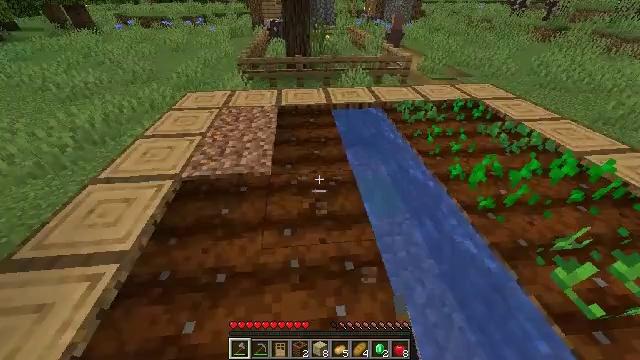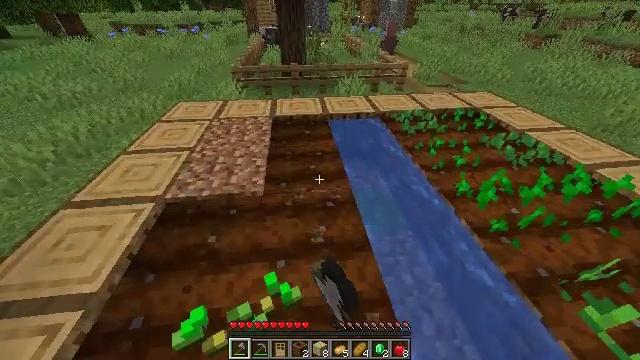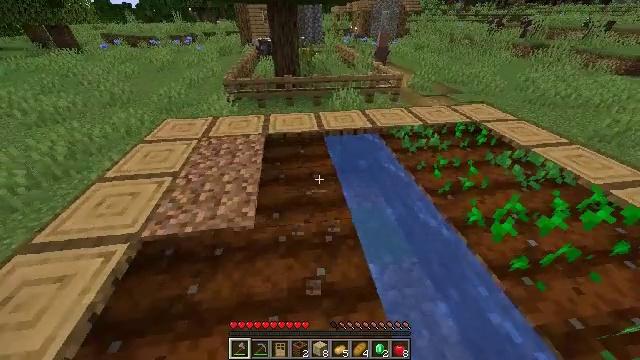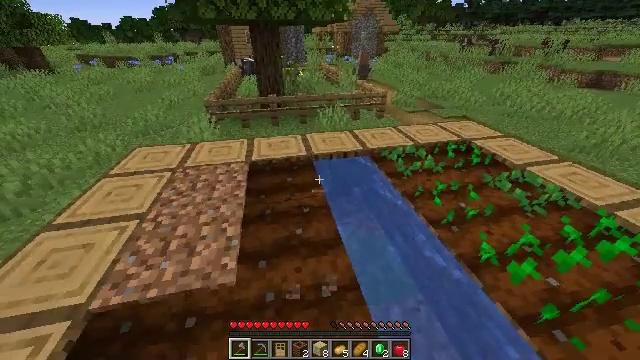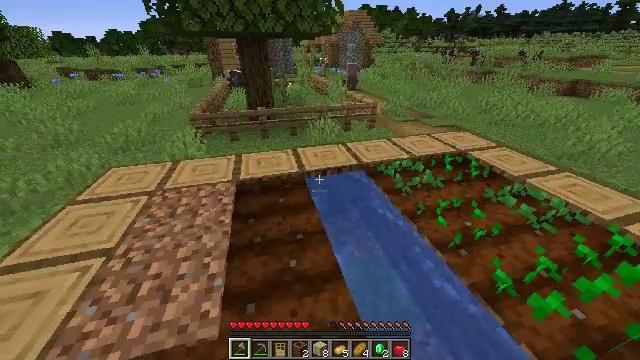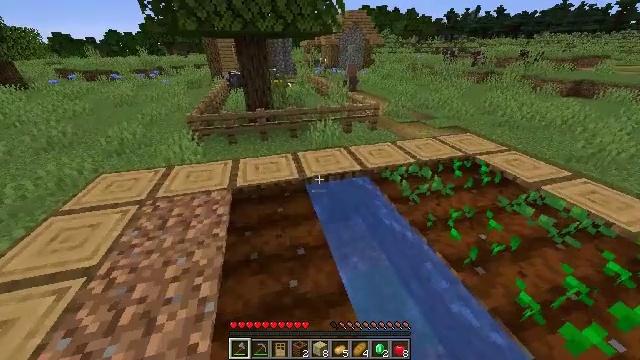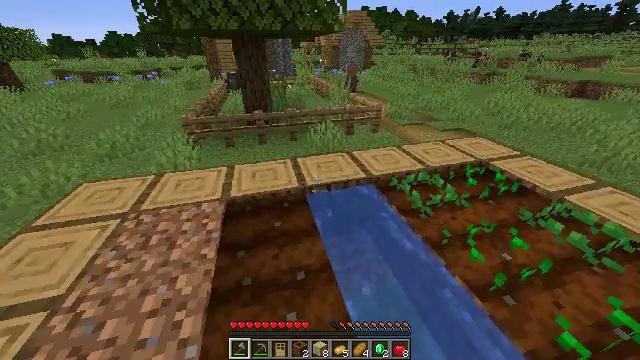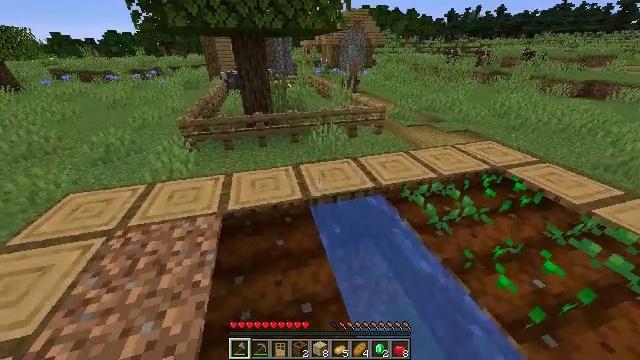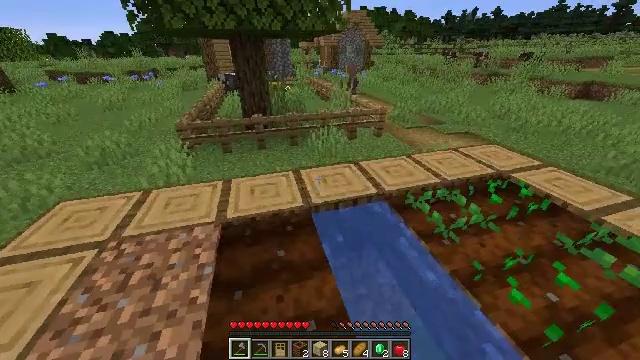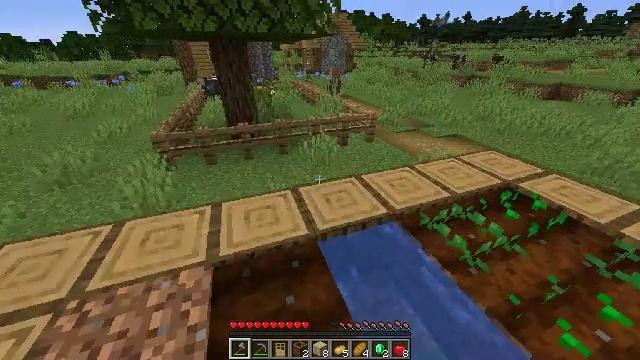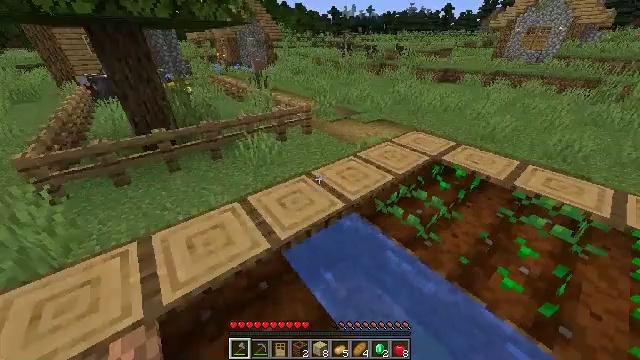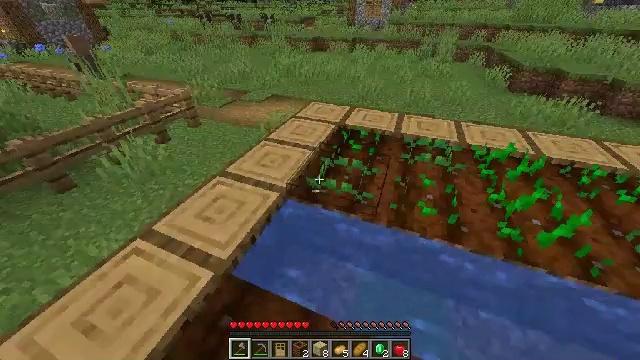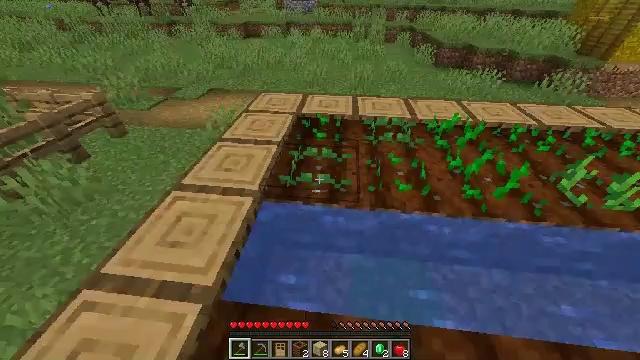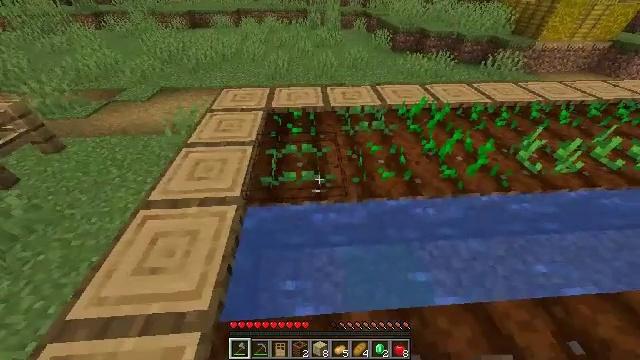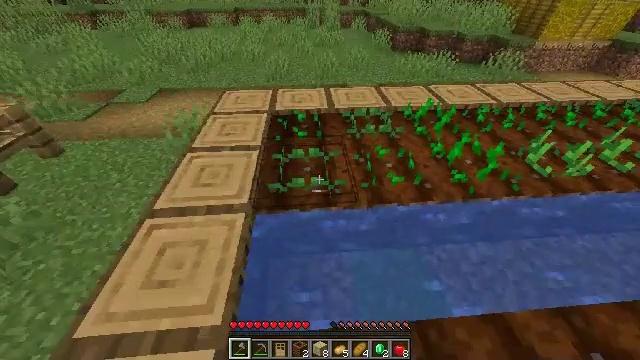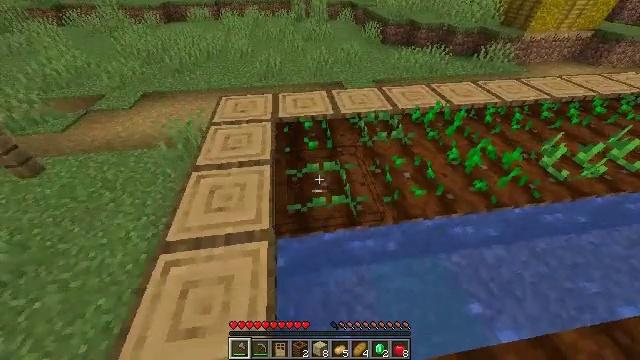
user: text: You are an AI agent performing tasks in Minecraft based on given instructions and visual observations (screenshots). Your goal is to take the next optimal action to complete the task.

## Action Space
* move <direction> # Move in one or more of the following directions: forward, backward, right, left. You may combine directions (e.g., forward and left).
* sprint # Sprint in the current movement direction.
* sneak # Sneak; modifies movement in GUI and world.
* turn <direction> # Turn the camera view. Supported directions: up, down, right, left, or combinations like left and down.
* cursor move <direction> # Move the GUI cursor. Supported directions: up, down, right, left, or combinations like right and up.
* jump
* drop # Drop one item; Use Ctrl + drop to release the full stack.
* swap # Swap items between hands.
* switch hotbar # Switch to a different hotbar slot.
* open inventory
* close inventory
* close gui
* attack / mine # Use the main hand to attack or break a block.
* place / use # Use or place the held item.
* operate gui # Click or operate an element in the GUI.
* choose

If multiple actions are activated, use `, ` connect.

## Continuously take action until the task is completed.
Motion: motion action
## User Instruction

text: Mine the fully grown carrots.
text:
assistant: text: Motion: move forward, sprint, turn right and up
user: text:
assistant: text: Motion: move forward, sprint, turn right and up
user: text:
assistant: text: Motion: move forward, sprint, turn right and up
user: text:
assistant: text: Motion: move forward, sprint, turn right and up
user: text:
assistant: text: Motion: move forward, sprint
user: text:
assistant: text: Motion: move forward, sprint
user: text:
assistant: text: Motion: move forward and move left, sprint
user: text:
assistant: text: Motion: move forward and move left, sprint
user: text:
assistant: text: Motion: move forward and move left, sprint, turn right
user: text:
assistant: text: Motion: move forward and move left, sprint, turn right and down
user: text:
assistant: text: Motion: move forward and move left, sprint, turn right and down
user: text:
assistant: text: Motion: move forward and move left, sprint, turn right and down
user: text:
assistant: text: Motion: move forward and move left, sprint, turn right and down
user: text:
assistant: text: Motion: move forward and move left, sprint
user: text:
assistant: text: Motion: move forward and move left, sprint, turn right and down
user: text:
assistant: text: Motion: move forward and move left, sprint, turn right and down
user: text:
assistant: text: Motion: move left, sprint, turn right, attack / mine
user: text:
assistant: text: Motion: turn right and up, attack / mine
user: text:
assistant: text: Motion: turn right and up, attack / mine
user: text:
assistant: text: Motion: turn right and up, attack / mine
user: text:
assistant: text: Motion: move forward, attack / mine
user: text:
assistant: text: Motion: attack / mine